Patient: sex M, age 54
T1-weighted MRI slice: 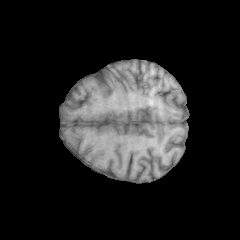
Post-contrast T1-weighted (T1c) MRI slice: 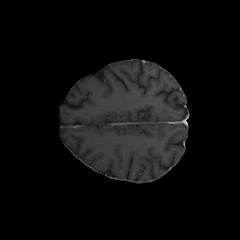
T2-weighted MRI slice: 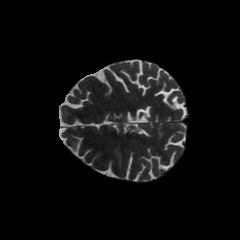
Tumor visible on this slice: no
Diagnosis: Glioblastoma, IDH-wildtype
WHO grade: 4